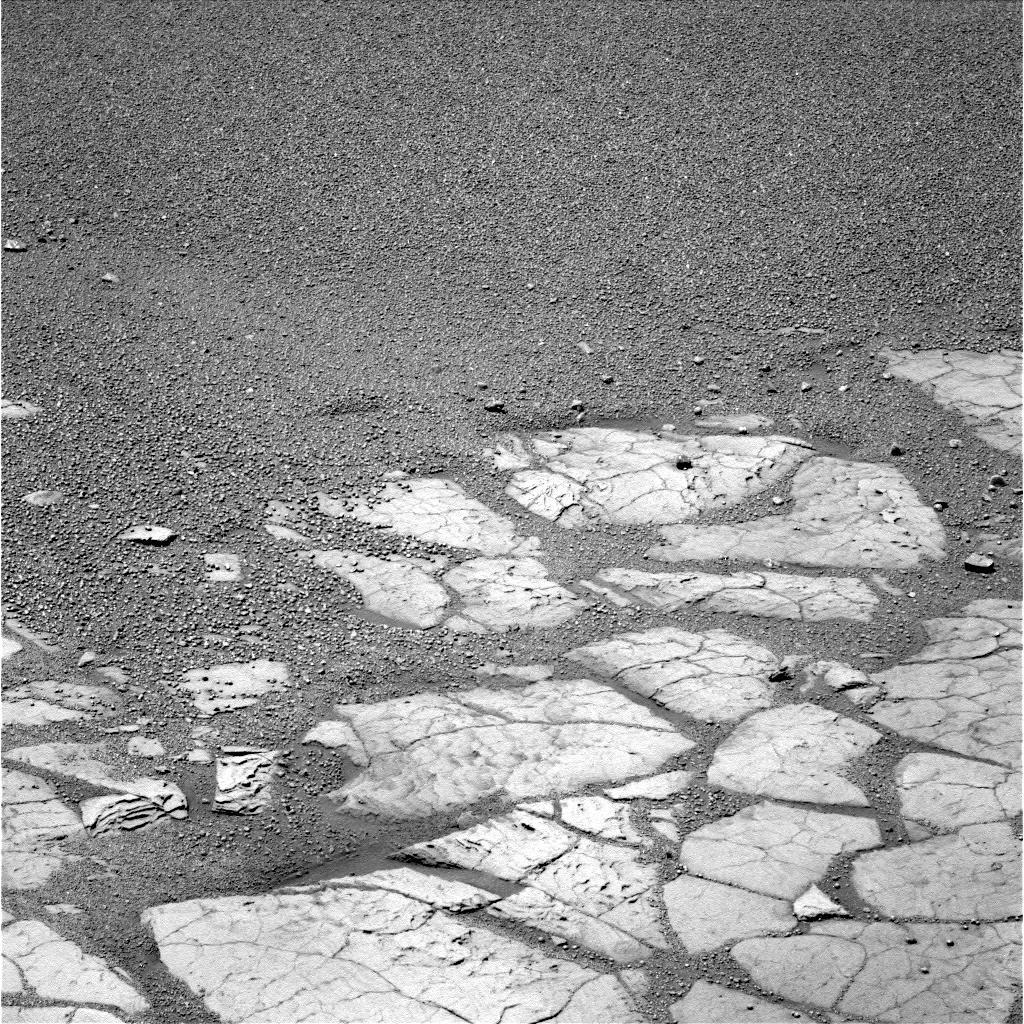
Terrain classes present: Bedrock, Gravel / Sand / Soil, Rock